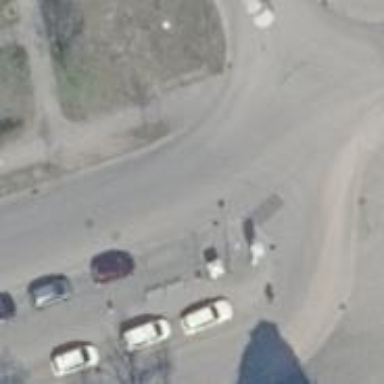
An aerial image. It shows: Taxi stand.